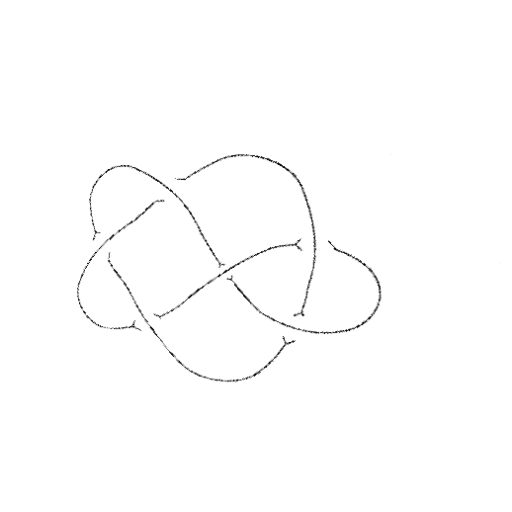
Crossing number: 6